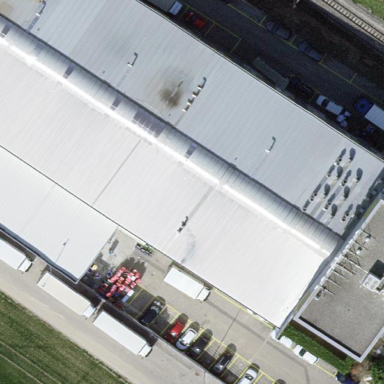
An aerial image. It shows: Industrial building.